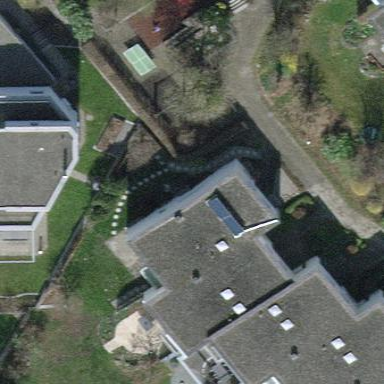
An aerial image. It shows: Terrace building.